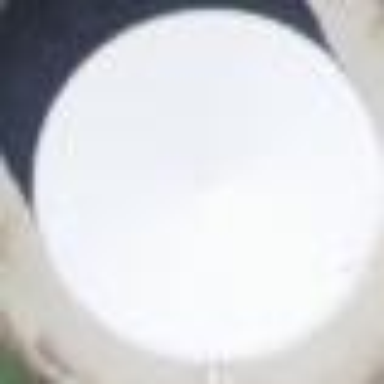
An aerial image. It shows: Storage tank that is man-made.